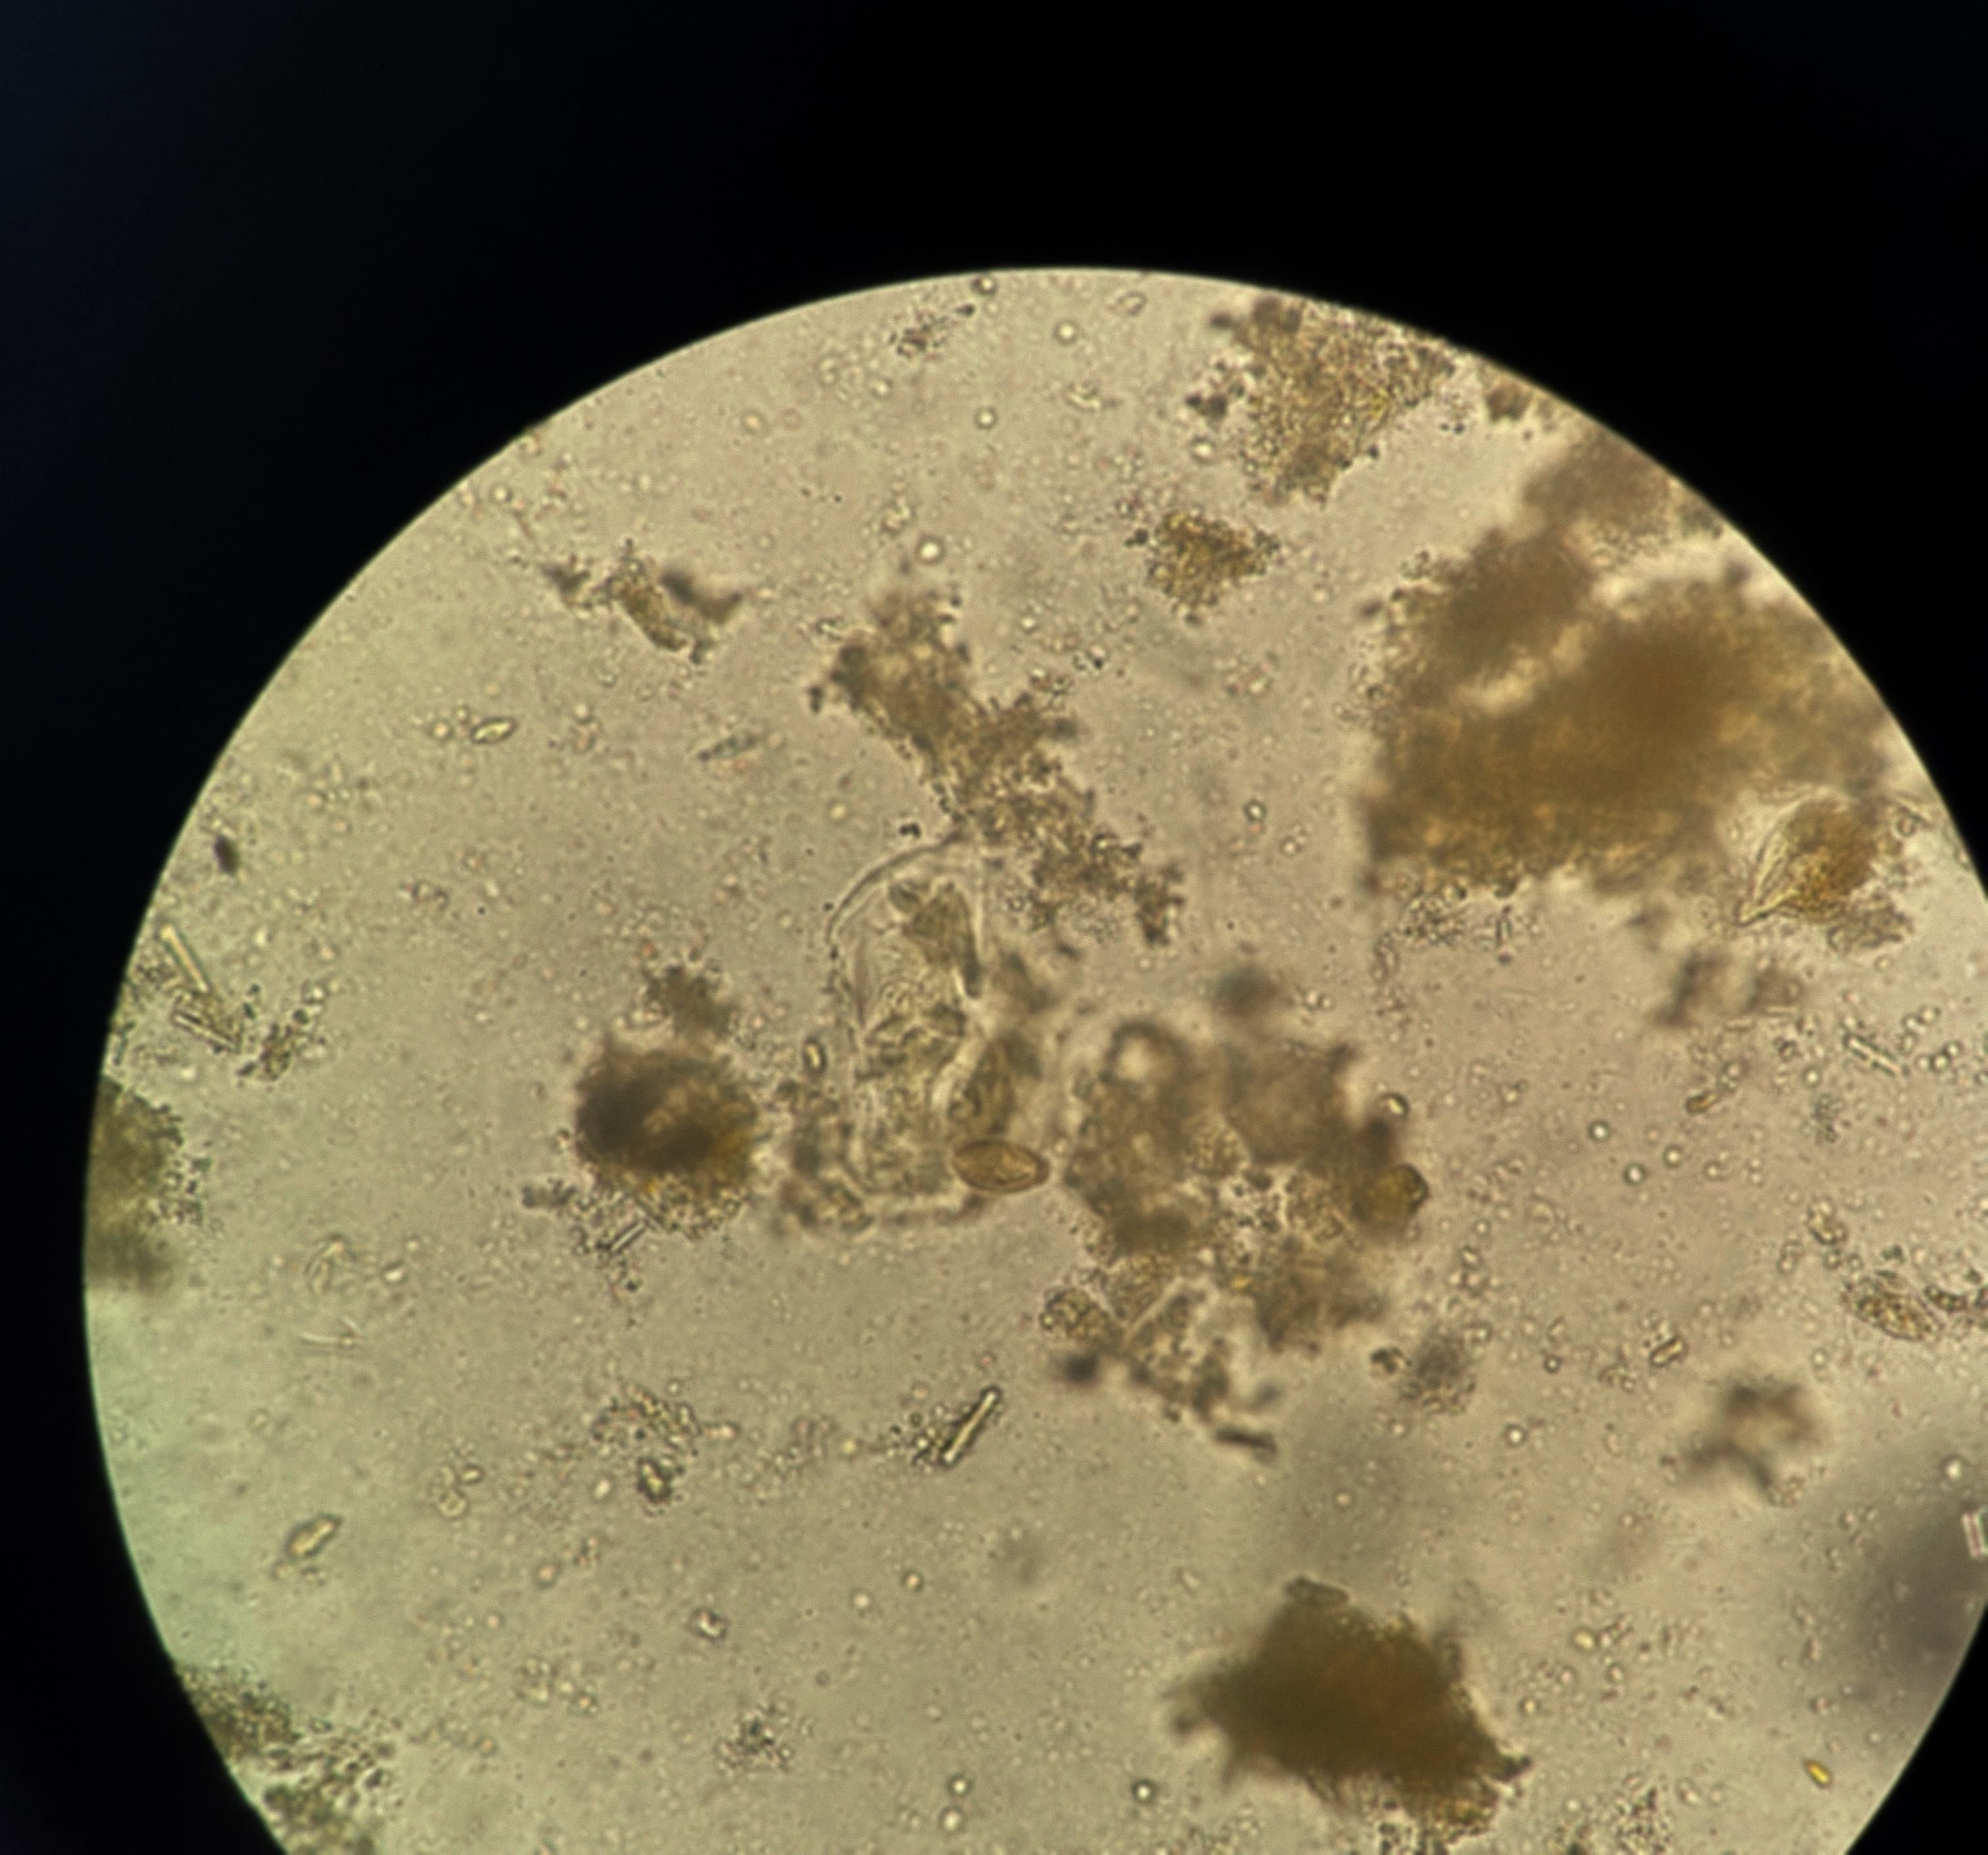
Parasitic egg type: Opisthorchis viverrine